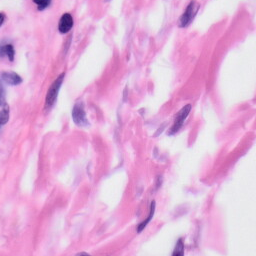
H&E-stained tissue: Skin